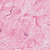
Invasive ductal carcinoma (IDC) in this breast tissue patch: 0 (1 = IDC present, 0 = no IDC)